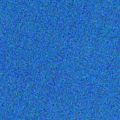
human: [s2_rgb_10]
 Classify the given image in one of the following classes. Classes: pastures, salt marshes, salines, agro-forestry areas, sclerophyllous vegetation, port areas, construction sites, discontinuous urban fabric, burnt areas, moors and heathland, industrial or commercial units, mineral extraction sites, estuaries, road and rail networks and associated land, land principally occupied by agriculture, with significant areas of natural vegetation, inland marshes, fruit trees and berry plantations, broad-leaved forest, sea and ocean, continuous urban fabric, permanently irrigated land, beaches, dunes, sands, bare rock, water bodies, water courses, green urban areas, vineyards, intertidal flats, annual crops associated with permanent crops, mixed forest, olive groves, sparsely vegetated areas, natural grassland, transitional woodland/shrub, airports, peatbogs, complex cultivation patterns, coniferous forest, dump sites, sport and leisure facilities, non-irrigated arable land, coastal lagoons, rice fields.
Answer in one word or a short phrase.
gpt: sea and ocean